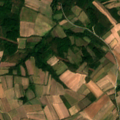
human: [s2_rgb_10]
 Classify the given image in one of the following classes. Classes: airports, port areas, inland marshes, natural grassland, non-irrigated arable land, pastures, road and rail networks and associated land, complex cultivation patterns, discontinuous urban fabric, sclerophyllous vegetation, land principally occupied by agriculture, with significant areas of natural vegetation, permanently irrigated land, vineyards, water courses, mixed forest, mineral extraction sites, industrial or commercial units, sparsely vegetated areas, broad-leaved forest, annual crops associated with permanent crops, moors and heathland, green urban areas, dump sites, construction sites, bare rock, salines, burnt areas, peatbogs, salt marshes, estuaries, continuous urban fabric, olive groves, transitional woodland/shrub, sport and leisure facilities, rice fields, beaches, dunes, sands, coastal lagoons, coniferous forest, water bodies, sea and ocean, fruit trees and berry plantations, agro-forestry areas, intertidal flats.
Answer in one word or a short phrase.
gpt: non-irrigated arable land, complex cultivation patterns, land principally occupied by agriculture, with significant areas of natural vegetation, broad-leaved forest